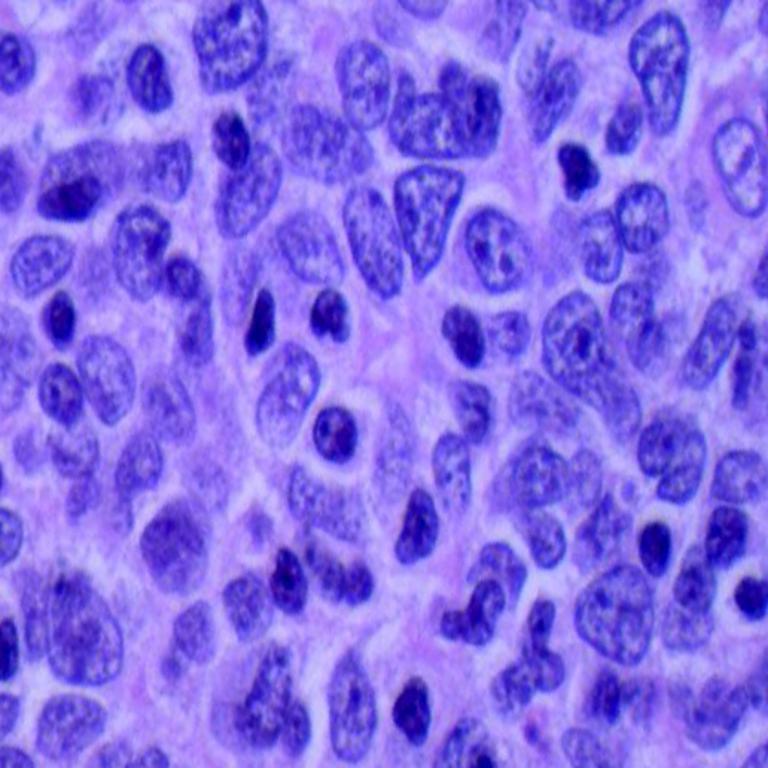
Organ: lung
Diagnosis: squamous carcinomas